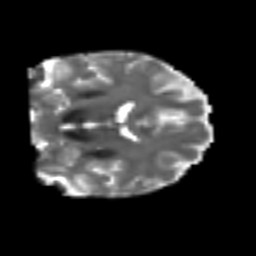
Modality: T2w
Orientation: coronal
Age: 53
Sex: male
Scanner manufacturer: siemens
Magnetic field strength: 3 T
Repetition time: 4.999 s
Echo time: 0.07946 s